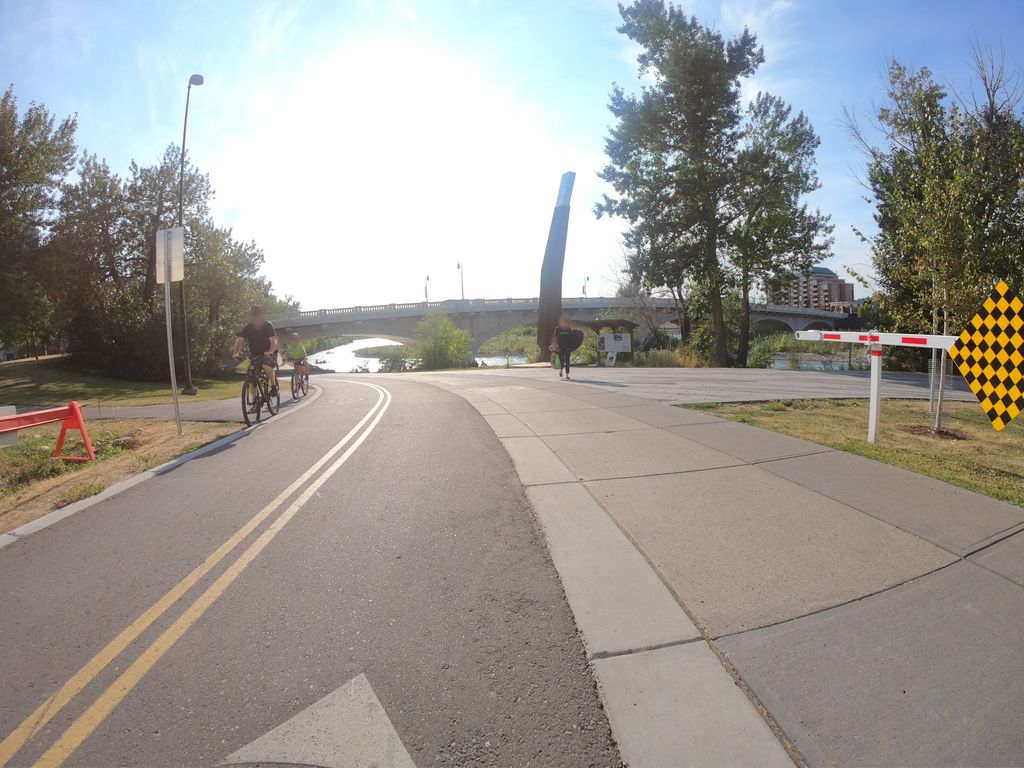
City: calgary